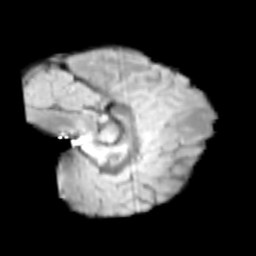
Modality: T2w
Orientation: sagittal
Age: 11
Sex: female
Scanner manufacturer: siemens
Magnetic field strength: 3 T
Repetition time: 3.8 s
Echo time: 0.07 s